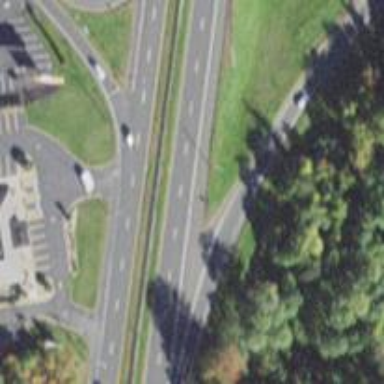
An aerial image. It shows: This image shows trunk highway that functions as expressway.